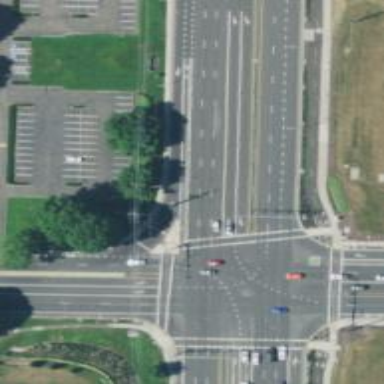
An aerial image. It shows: Traffic island located on footway.